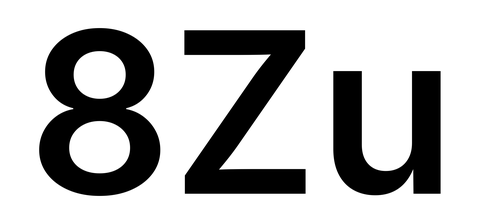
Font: Inter_SemiBold